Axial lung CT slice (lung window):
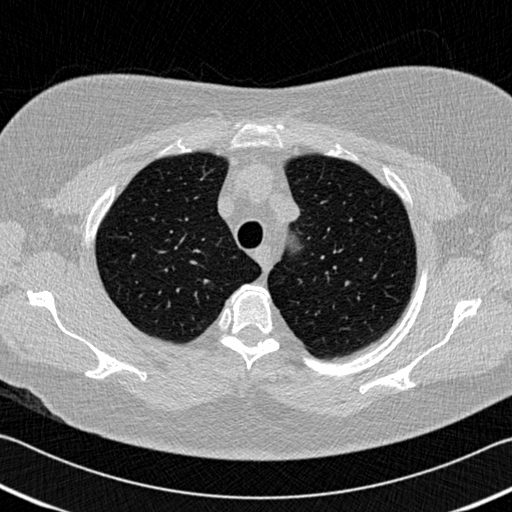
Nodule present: no